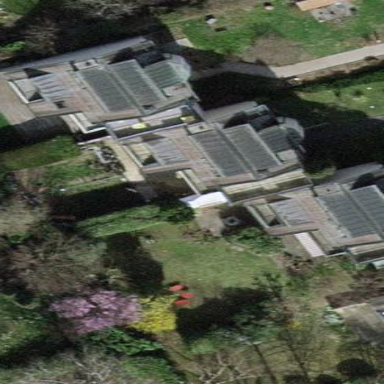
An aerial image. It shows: Garden enclosed by fence.